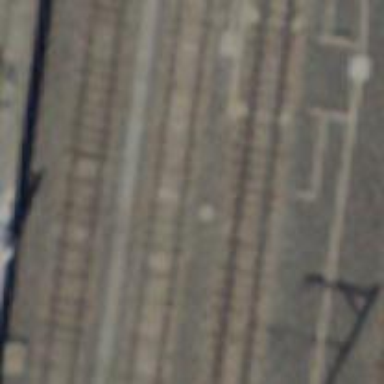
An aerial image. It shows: Rail siding with electrified contact lines for trains.